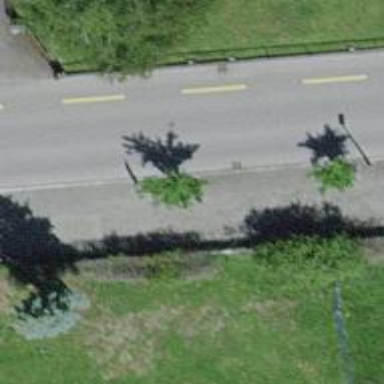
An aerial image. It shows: Street lined with broadleaved trees.